Question: Using a nested form I generated 5 'UserPrices' so users are filling out 5 of all of the same form fields:
'''
def add_store_prices
@a_new_user = User.new
5.times do
@a_new_user.user_prices.build
end
end
'''
I have one field called :purchase_date which is a date_select (date dropdown menu) field:
'''
<%= f.date_select :purchase_date %>
'''
I want to use only one UserPrice date_select to be the date for the other 4 UserPrices, this way users don't have to select 5 date dropdown menus and can just select one only, is there a jquery plugin or javascript code to make this possible?
P.S.: This is how it looks right now, I want to get rid of the other 4 Date rows and just have one.

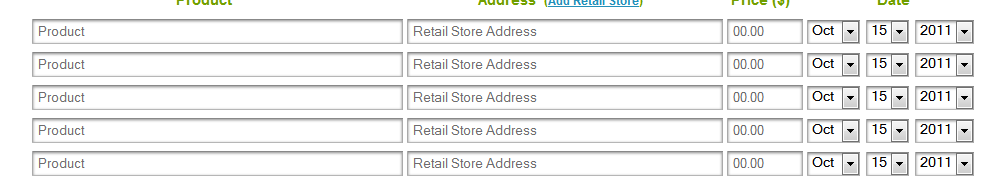
Answer: New version more generic, This will change any amount of date selects as long as you have a underscore and a integer at the end an begins at 1, for each selct id
'''
<select id="purchase_date_month_1" onchange="changesPurchaseDates(this)"><option>10<option>12</select>
<select id="purchase_date_day_1" onchange="changesPurchaseDates(this)"><option>29<option>28</select>
<select id="purchase_date_year_1" onchange="changesPurchaseDates(this)"><option>2010<option>2011</select>
'''
so the the remaining are
'''
<select id="purchase_date_month_2">
<select id="purchase_date_day_2">
<select id="purchase_date_year_2">
<select id="purchase_date_month_3">
<select id="purchase_date_day_3">
<select id="purchase_date_year_3">
'''
.... to the (N)th or 5th then you could use this function to select the first option which will change the remaining.
'''
<script>
function changesPurchaseDates(n) {
var arr_purdate_selects = []; // object to store the select boxs
var nd = (n.id).slice(0,(n.id).lastIndexOf("_")); // slice off the remaining from last underscore
arr_purdate_selects = document.getElementsByTagName("select"); // store all found selects Diry i know
// loop throught all selects
for (var i = 1; i < arr_purdate_selects.length; i++) {
// only if the ids match the change those
if(nd == (arr_purdate_selects[i].id).slice(0,(arr_purdate_selects[i].id).lastIndexOf("_"))){
document.getElementById(arr_purdate_selects[i].id).selectedIndex = document.getElementById(nd+"_"+1).selectedIndex;
}
}
}
</script>
'''
I hope this helps